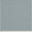
Piece: xx